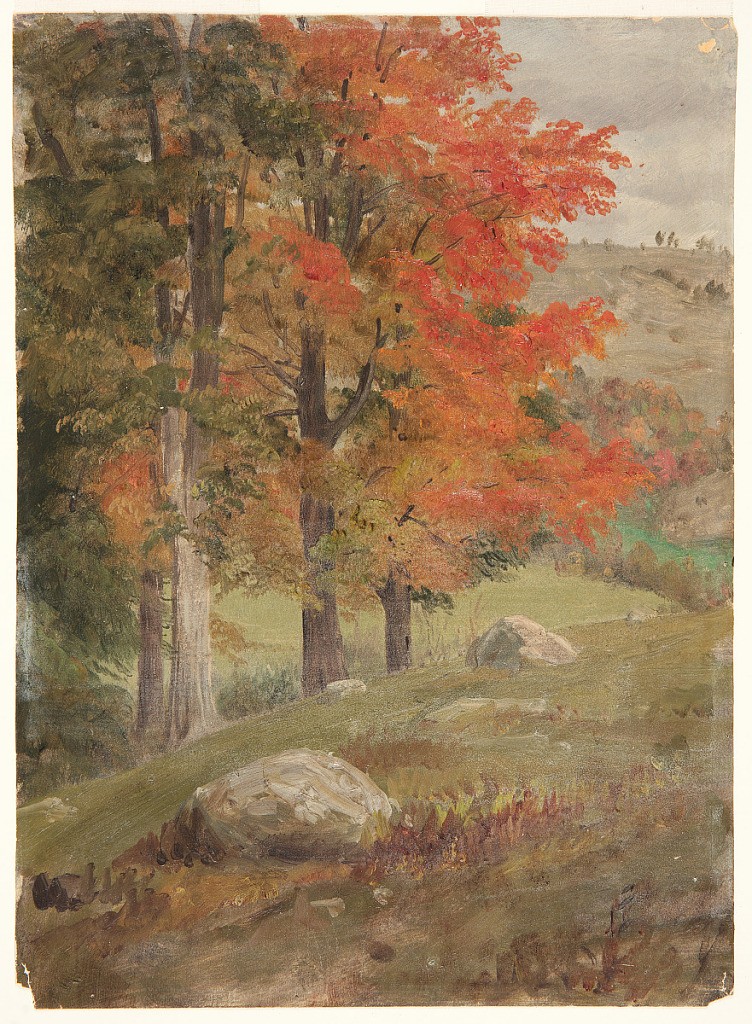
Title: Woods in Autumn, Vermont
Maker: Frederic Edwin Church, American, 1826–1900
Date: probably 1873–74
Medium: Brush and oil paint on thin cream paperboard
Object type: Drawing
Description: Landscape sketch showing a view of trees in autumn in or near the Green Mountains of Vermont. In the foreground, two large rocks are shown on a green grassy slope that descends to a dell at left, where a stand of four trees is visible. The two trees are left are largely green while the two at right are colored in deep autumn tints of red and orange. Behind them, a lush, rolling landscape extends to a high horizon in the background. Visible at upper right, the sky is gray and overcast.